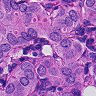
Metastatic tissue present: yes